Question: I am trying to make a UIView appear as a rounded box on terms and conditions screen as seen here

When I add an UIView to the xib IB the UIView doesn't show up. But if I add a UIButton to the view then I see the view. How can I make the UIView always visible to a specified frame size?
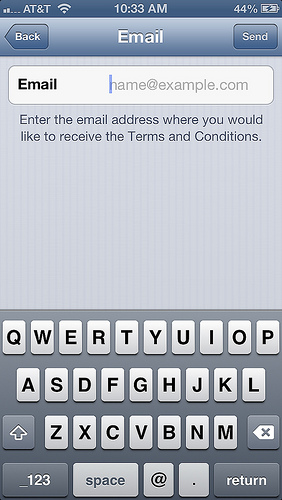
Answer: The problem was that I didn't connect the view to the controller.